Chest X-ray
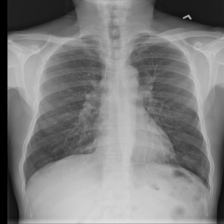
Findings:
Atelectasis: positive
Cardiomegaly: negative
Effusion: negative
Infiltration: negative
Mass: negative
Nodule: negative
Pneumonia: negative
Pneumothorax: negative
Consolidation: negative
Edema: negative
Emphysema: negative
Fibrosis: positive
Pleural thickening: negative
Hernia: negative